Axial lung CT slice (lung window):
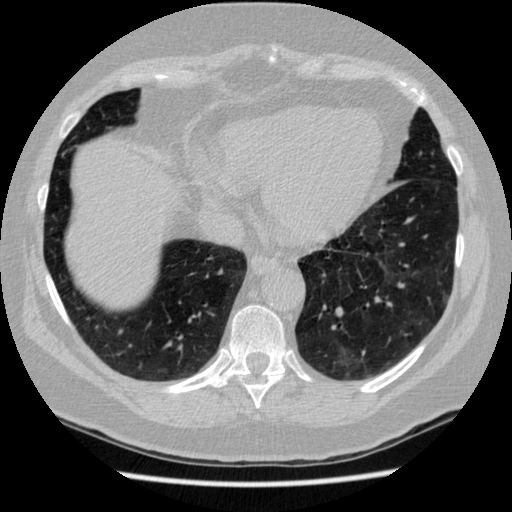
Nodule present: no